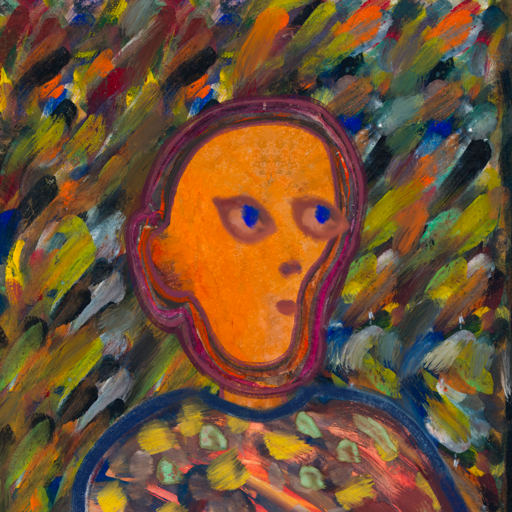
Background: An_Impression, Head And Neck Side: Hypocrite_w_Hair, Face Side: Mother_And_Son_Mother, Bust: Mother_And_Son_Mother, Hair Side: Blank, Head Accessory: Blank, Second Necklace: Blank, Necklace: Blank, Baby: Blank